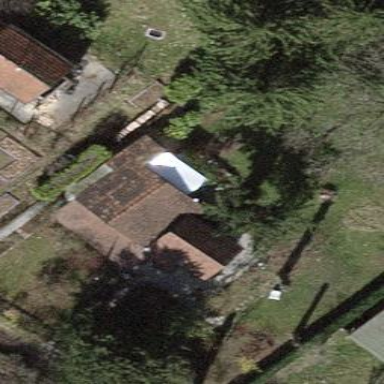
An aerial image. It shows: Detached building with gabled roof.